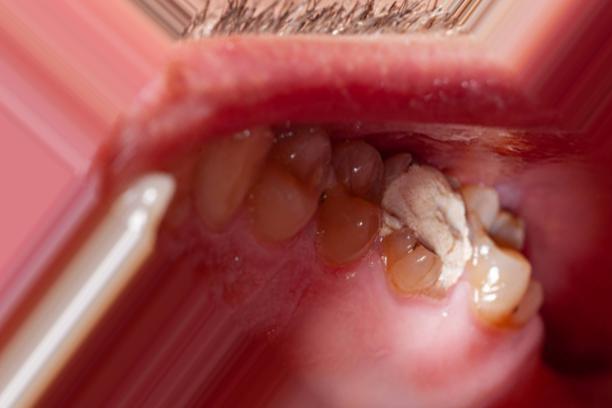
Condition: Caries